Field crop: tomato
Growth stage: 1
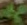
Species: solanum